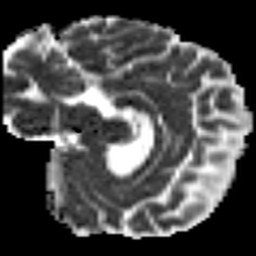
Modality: MD
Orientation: sagittal
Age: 37
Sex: male
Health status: ill
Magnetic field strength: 3 T
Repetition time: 9 s
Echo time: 0.093 s